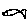
Label: fish